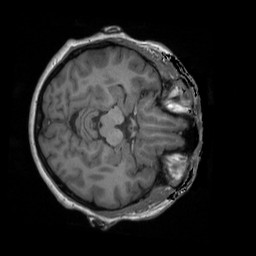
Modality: T1w
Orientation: axial
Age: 53
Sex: female
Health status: ill
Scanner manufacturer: siemens
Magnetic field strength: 3 T
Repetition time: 1.9 s
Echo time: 0.00247 s